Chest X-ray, AP view. Patient: 34 years old, sex M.
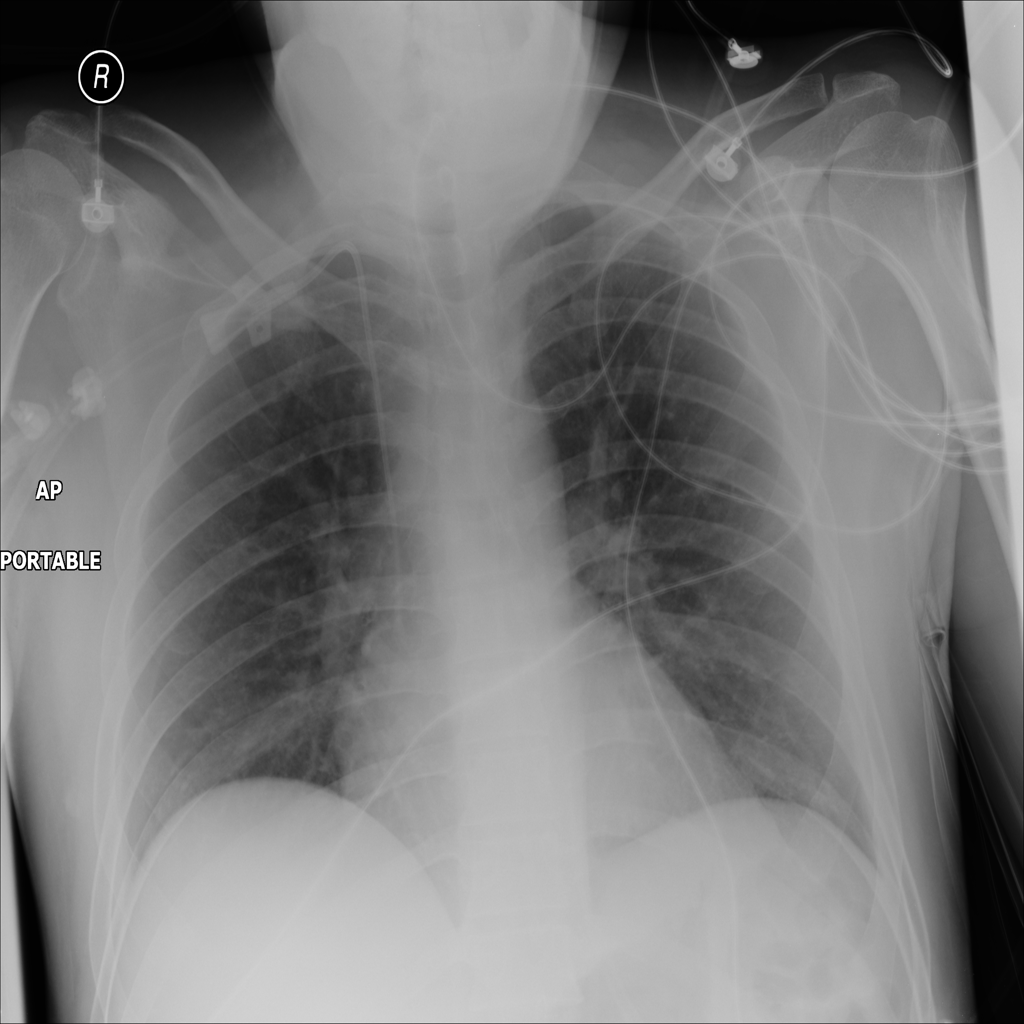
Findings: No Finding